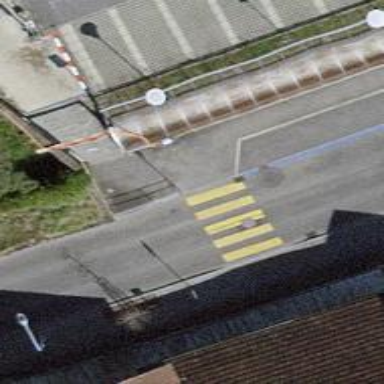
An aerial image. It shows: Uncontrolled road crossing.